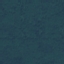
Land use / land cover class: Forest